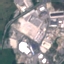
Land use / land cover class: Industrial